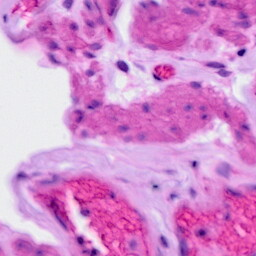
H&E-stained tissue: Ovarian